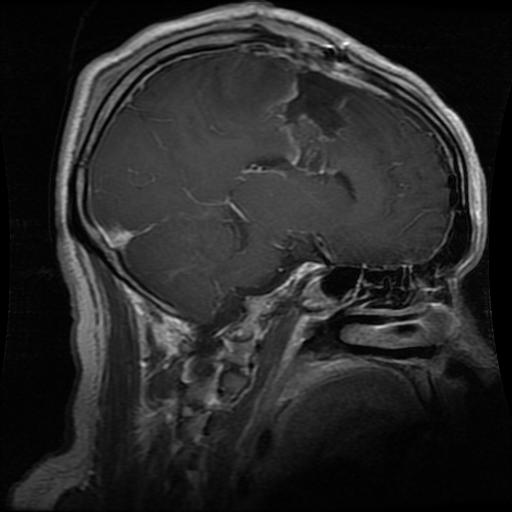
Label: glioma